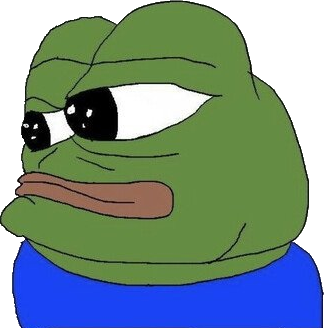
Label: 5_Pepe